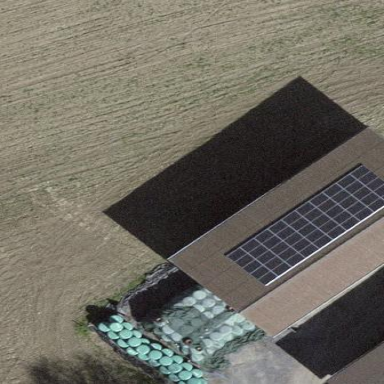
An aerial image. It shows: Solar power generator using photovoltaic panels.